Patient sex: F
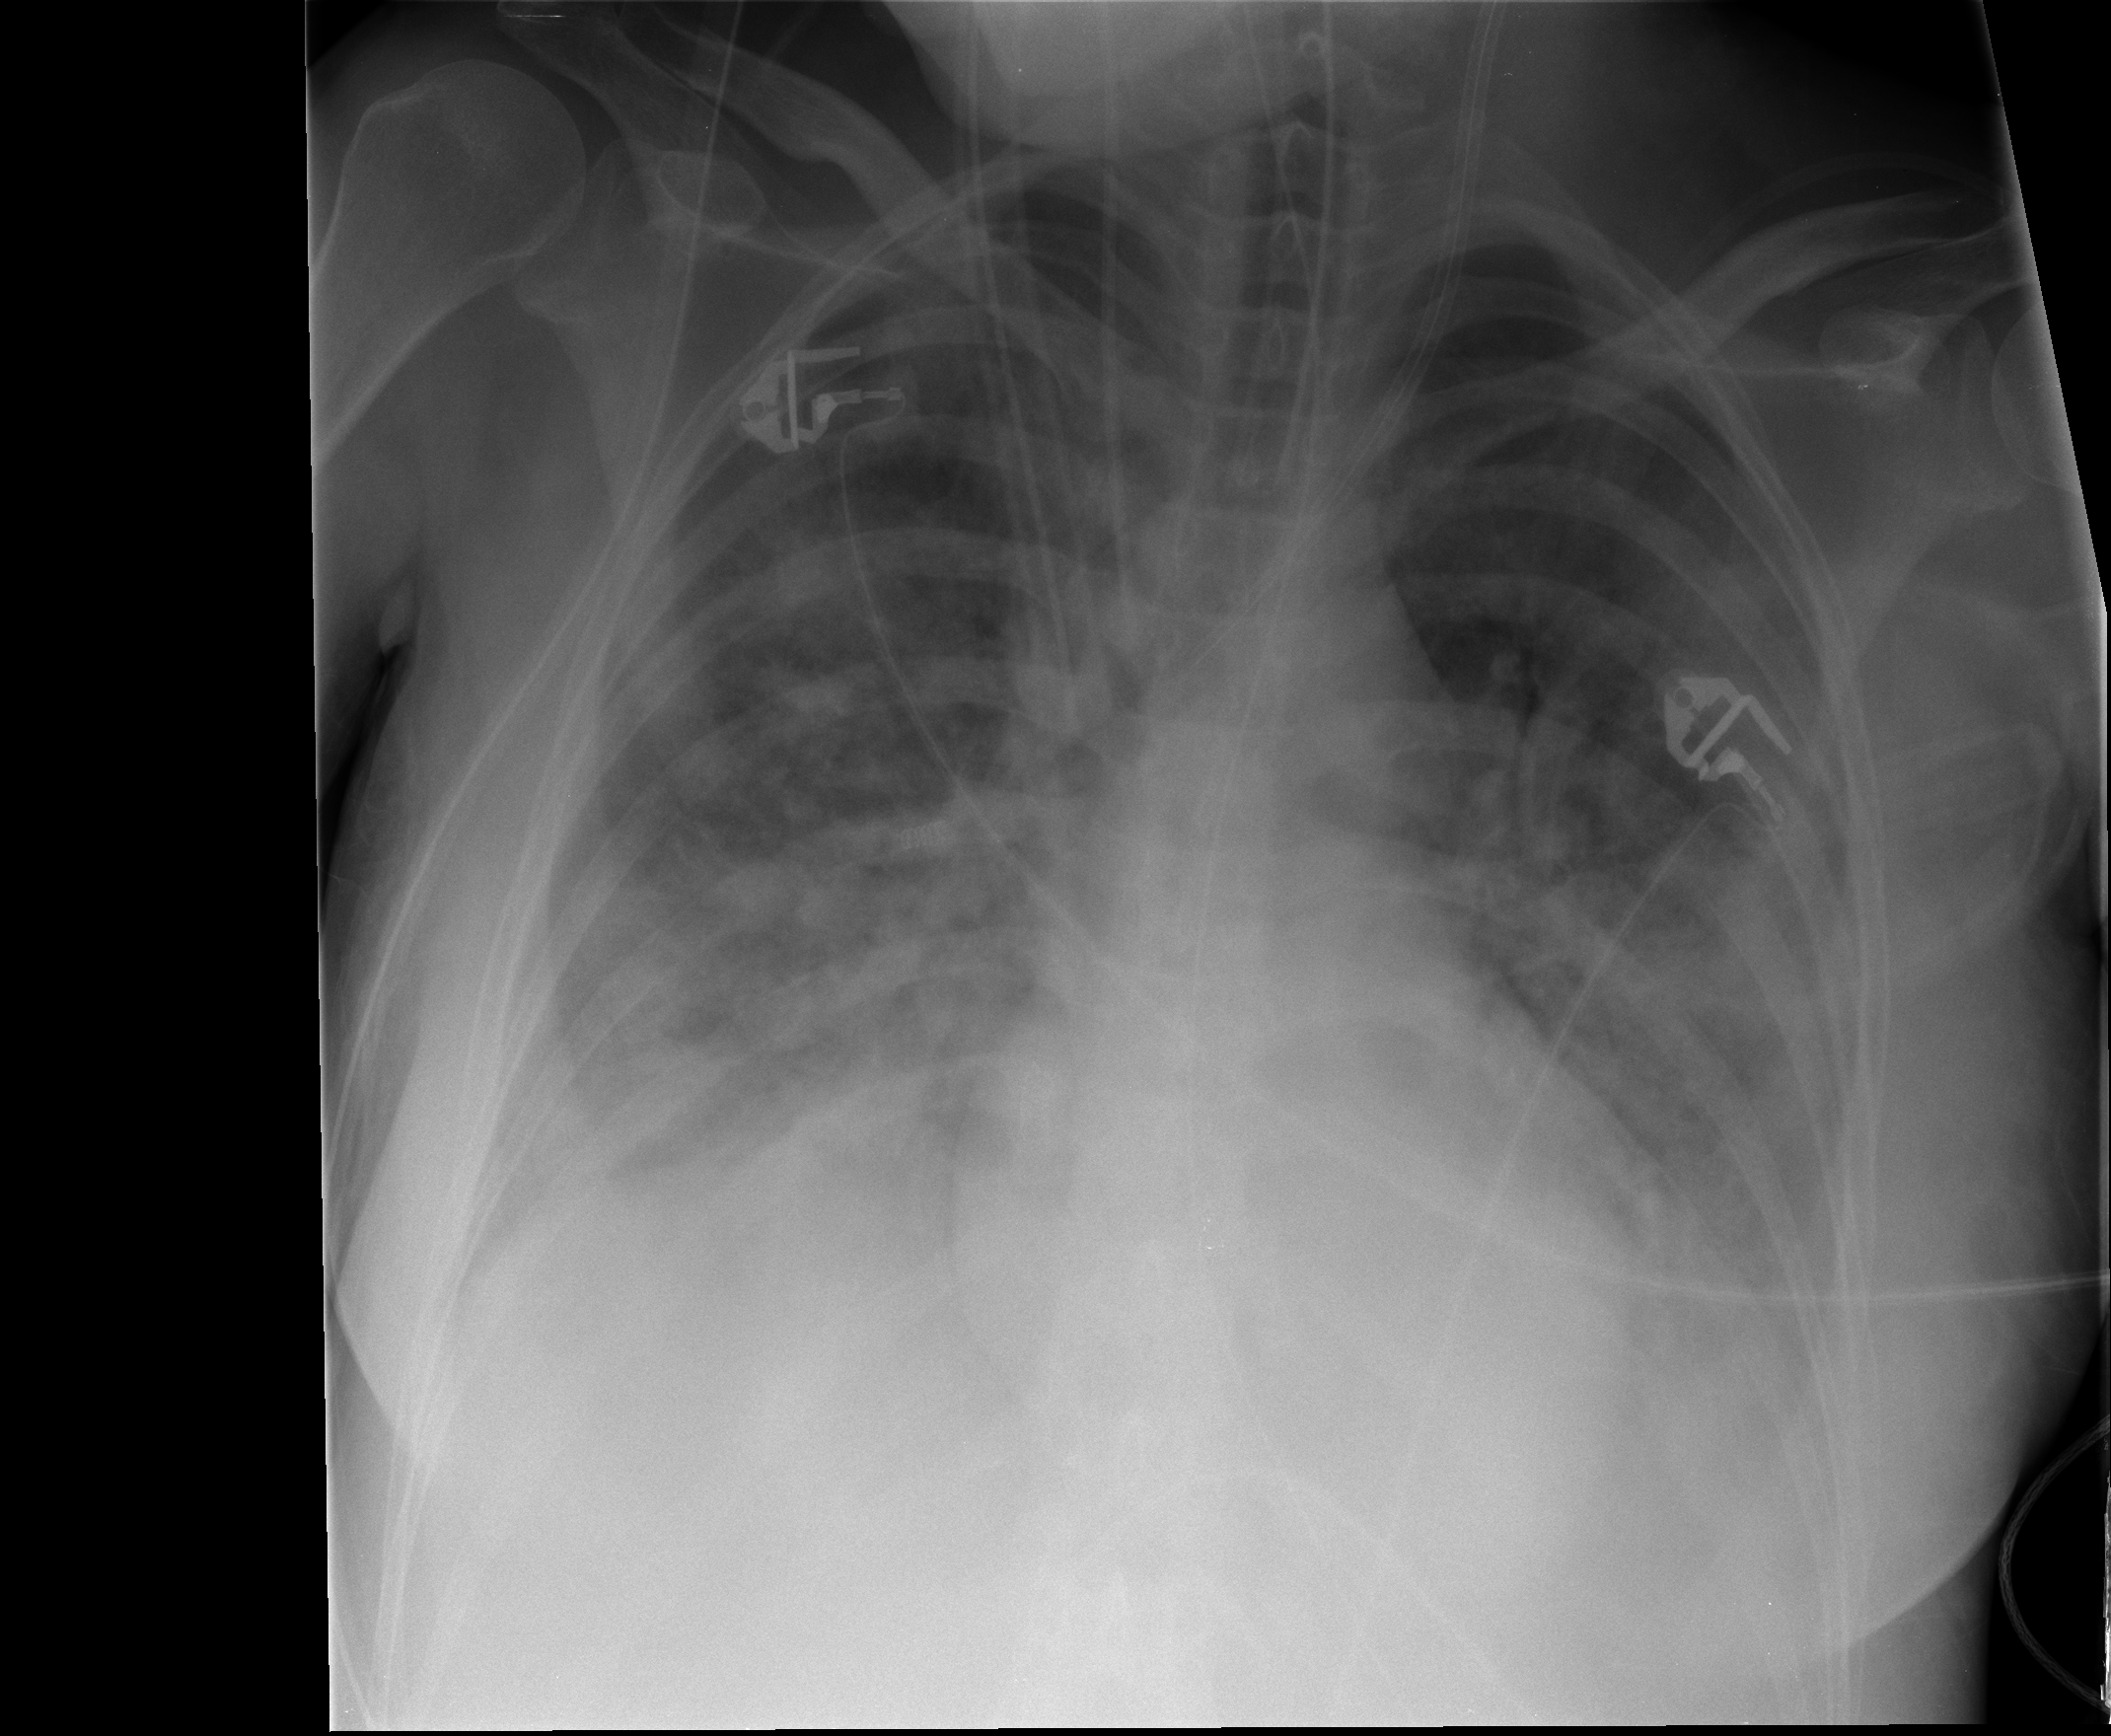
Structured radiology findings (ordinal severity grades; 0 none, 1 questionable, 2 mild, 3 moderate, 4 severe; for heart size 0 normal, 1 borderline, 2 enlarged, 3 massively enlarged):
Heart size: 0
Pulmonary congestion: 0
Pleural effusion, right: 2
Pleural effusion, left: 2
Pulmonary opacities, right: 3
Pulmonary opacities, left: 3
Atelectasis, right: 2
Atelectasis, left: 2